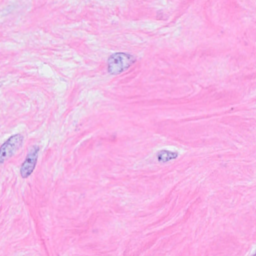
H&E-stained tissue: Breast